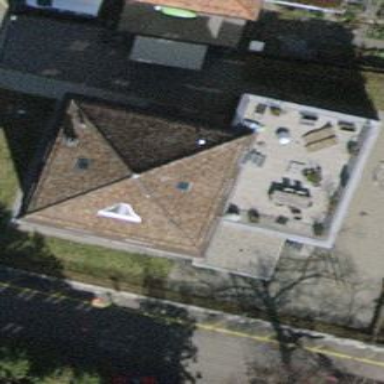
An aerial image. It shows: Hipped roof on apartment building.